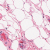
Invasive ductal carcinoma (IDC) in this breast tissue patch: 0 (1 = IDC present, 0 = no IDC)